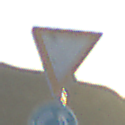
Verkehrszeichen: VorfahrtGewaehren
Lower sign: Kreisverkehr
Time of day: SunriseSunset
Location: Outdoor (Nature)
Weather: Clear
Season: NotSpecified
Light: Natural